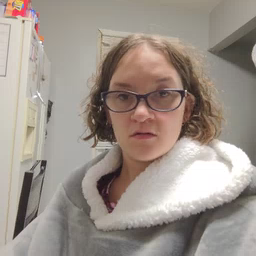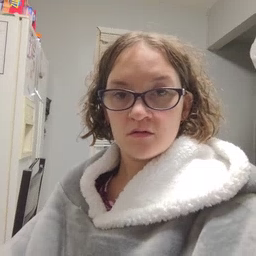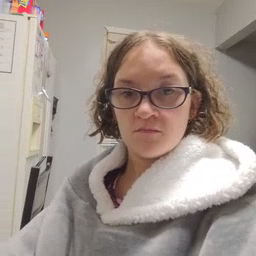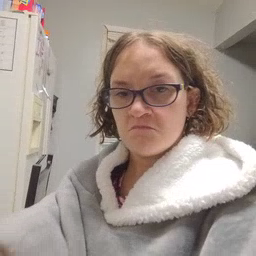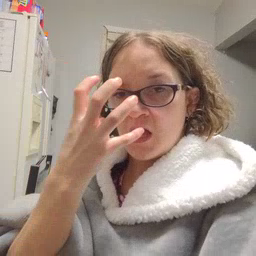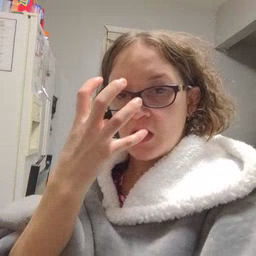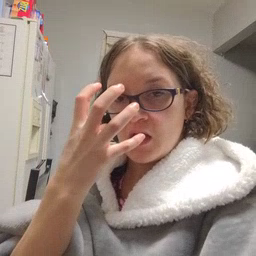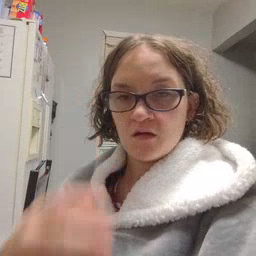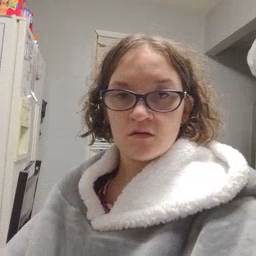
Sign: mad